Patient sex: M
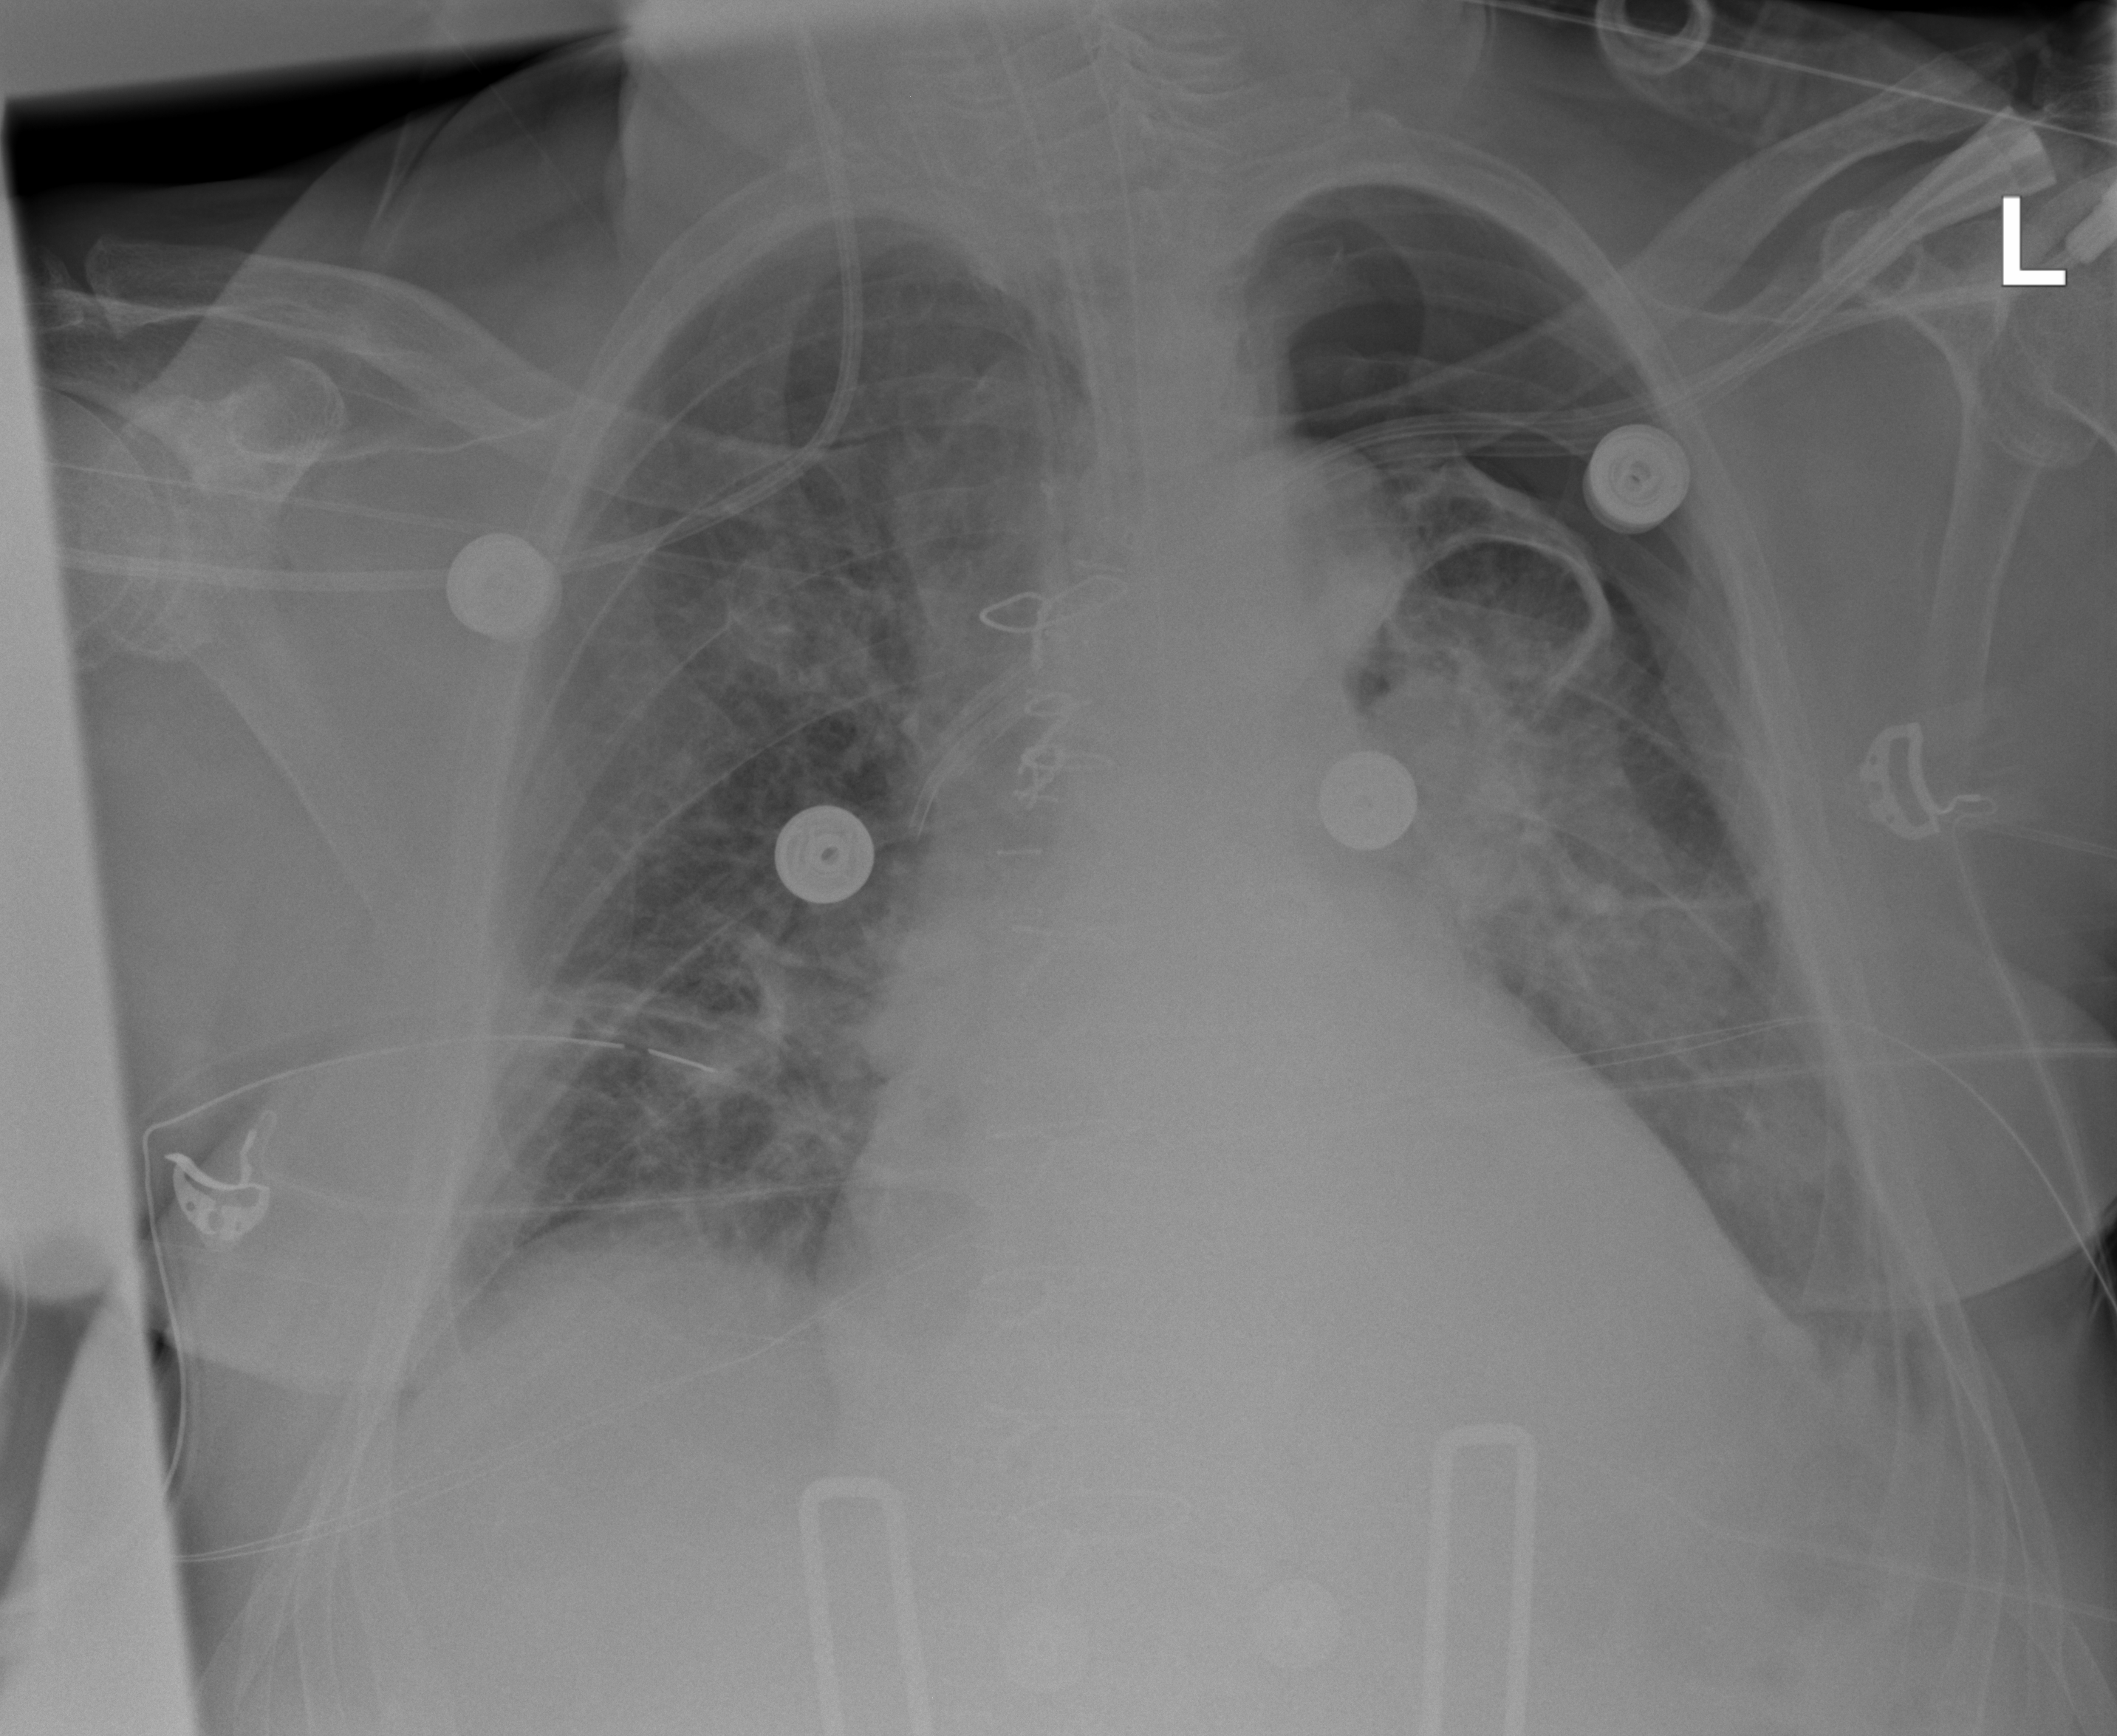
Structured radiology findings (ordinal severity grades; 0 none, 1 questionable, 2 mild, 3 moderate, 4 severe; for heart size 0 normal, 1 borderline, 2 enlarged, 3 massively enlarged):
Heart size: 0
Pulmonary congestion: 0
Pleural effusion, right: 2
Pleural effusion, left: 2
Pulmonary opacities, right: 2
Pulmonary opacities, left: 2
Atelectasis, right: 0
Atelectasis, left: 0